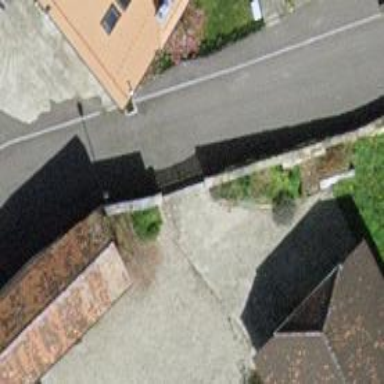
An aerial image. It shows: Wall is shown in the image.